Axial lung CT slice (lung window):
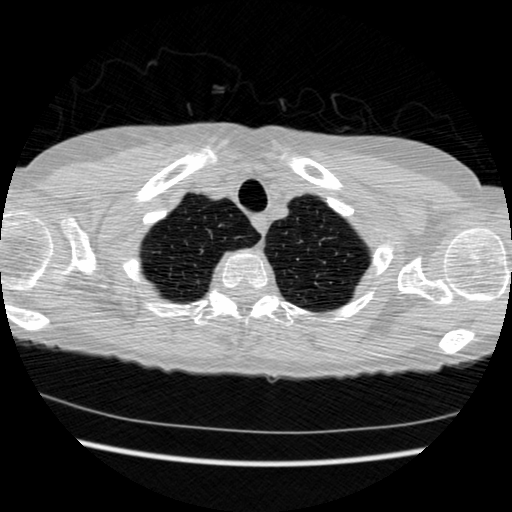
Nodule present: no